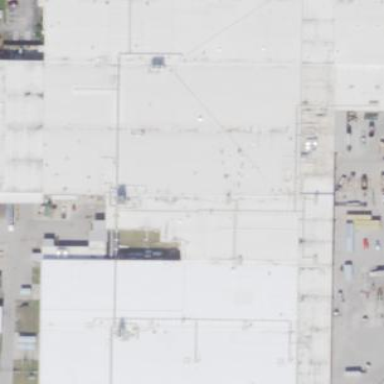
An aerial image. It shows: Hangar at the airport.